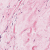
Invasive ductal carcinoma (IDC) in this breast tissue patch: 0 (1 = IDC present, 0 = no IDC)